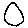
Label: moon